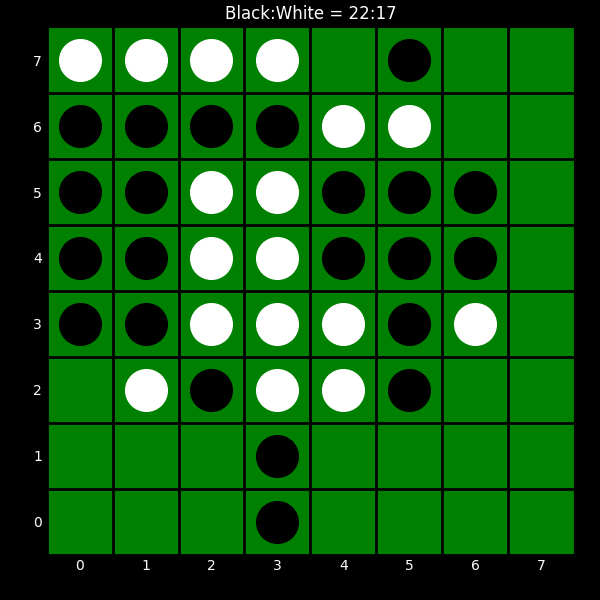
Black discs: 22
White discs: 17